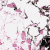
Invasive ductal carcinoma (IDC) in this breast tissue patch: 0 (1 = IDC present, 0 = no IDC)